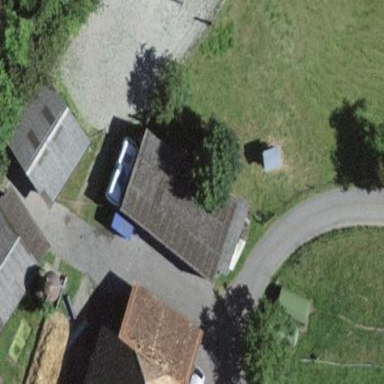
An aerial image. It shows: View of roof of building.